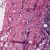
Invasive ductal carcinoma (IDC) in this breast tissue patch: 1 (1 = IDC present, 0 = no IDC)